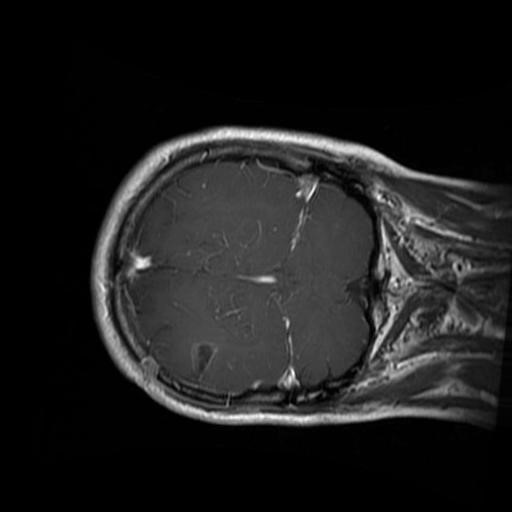
Label: brain_glioma